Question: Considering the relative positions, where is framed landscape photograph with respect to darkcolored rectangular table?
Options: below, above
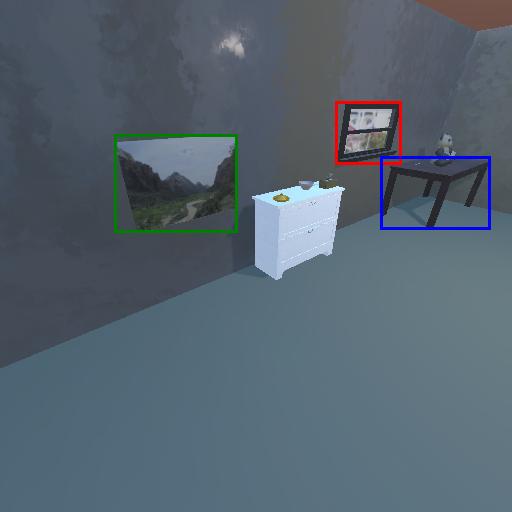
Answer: below